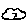
Label: cloud